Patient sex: M
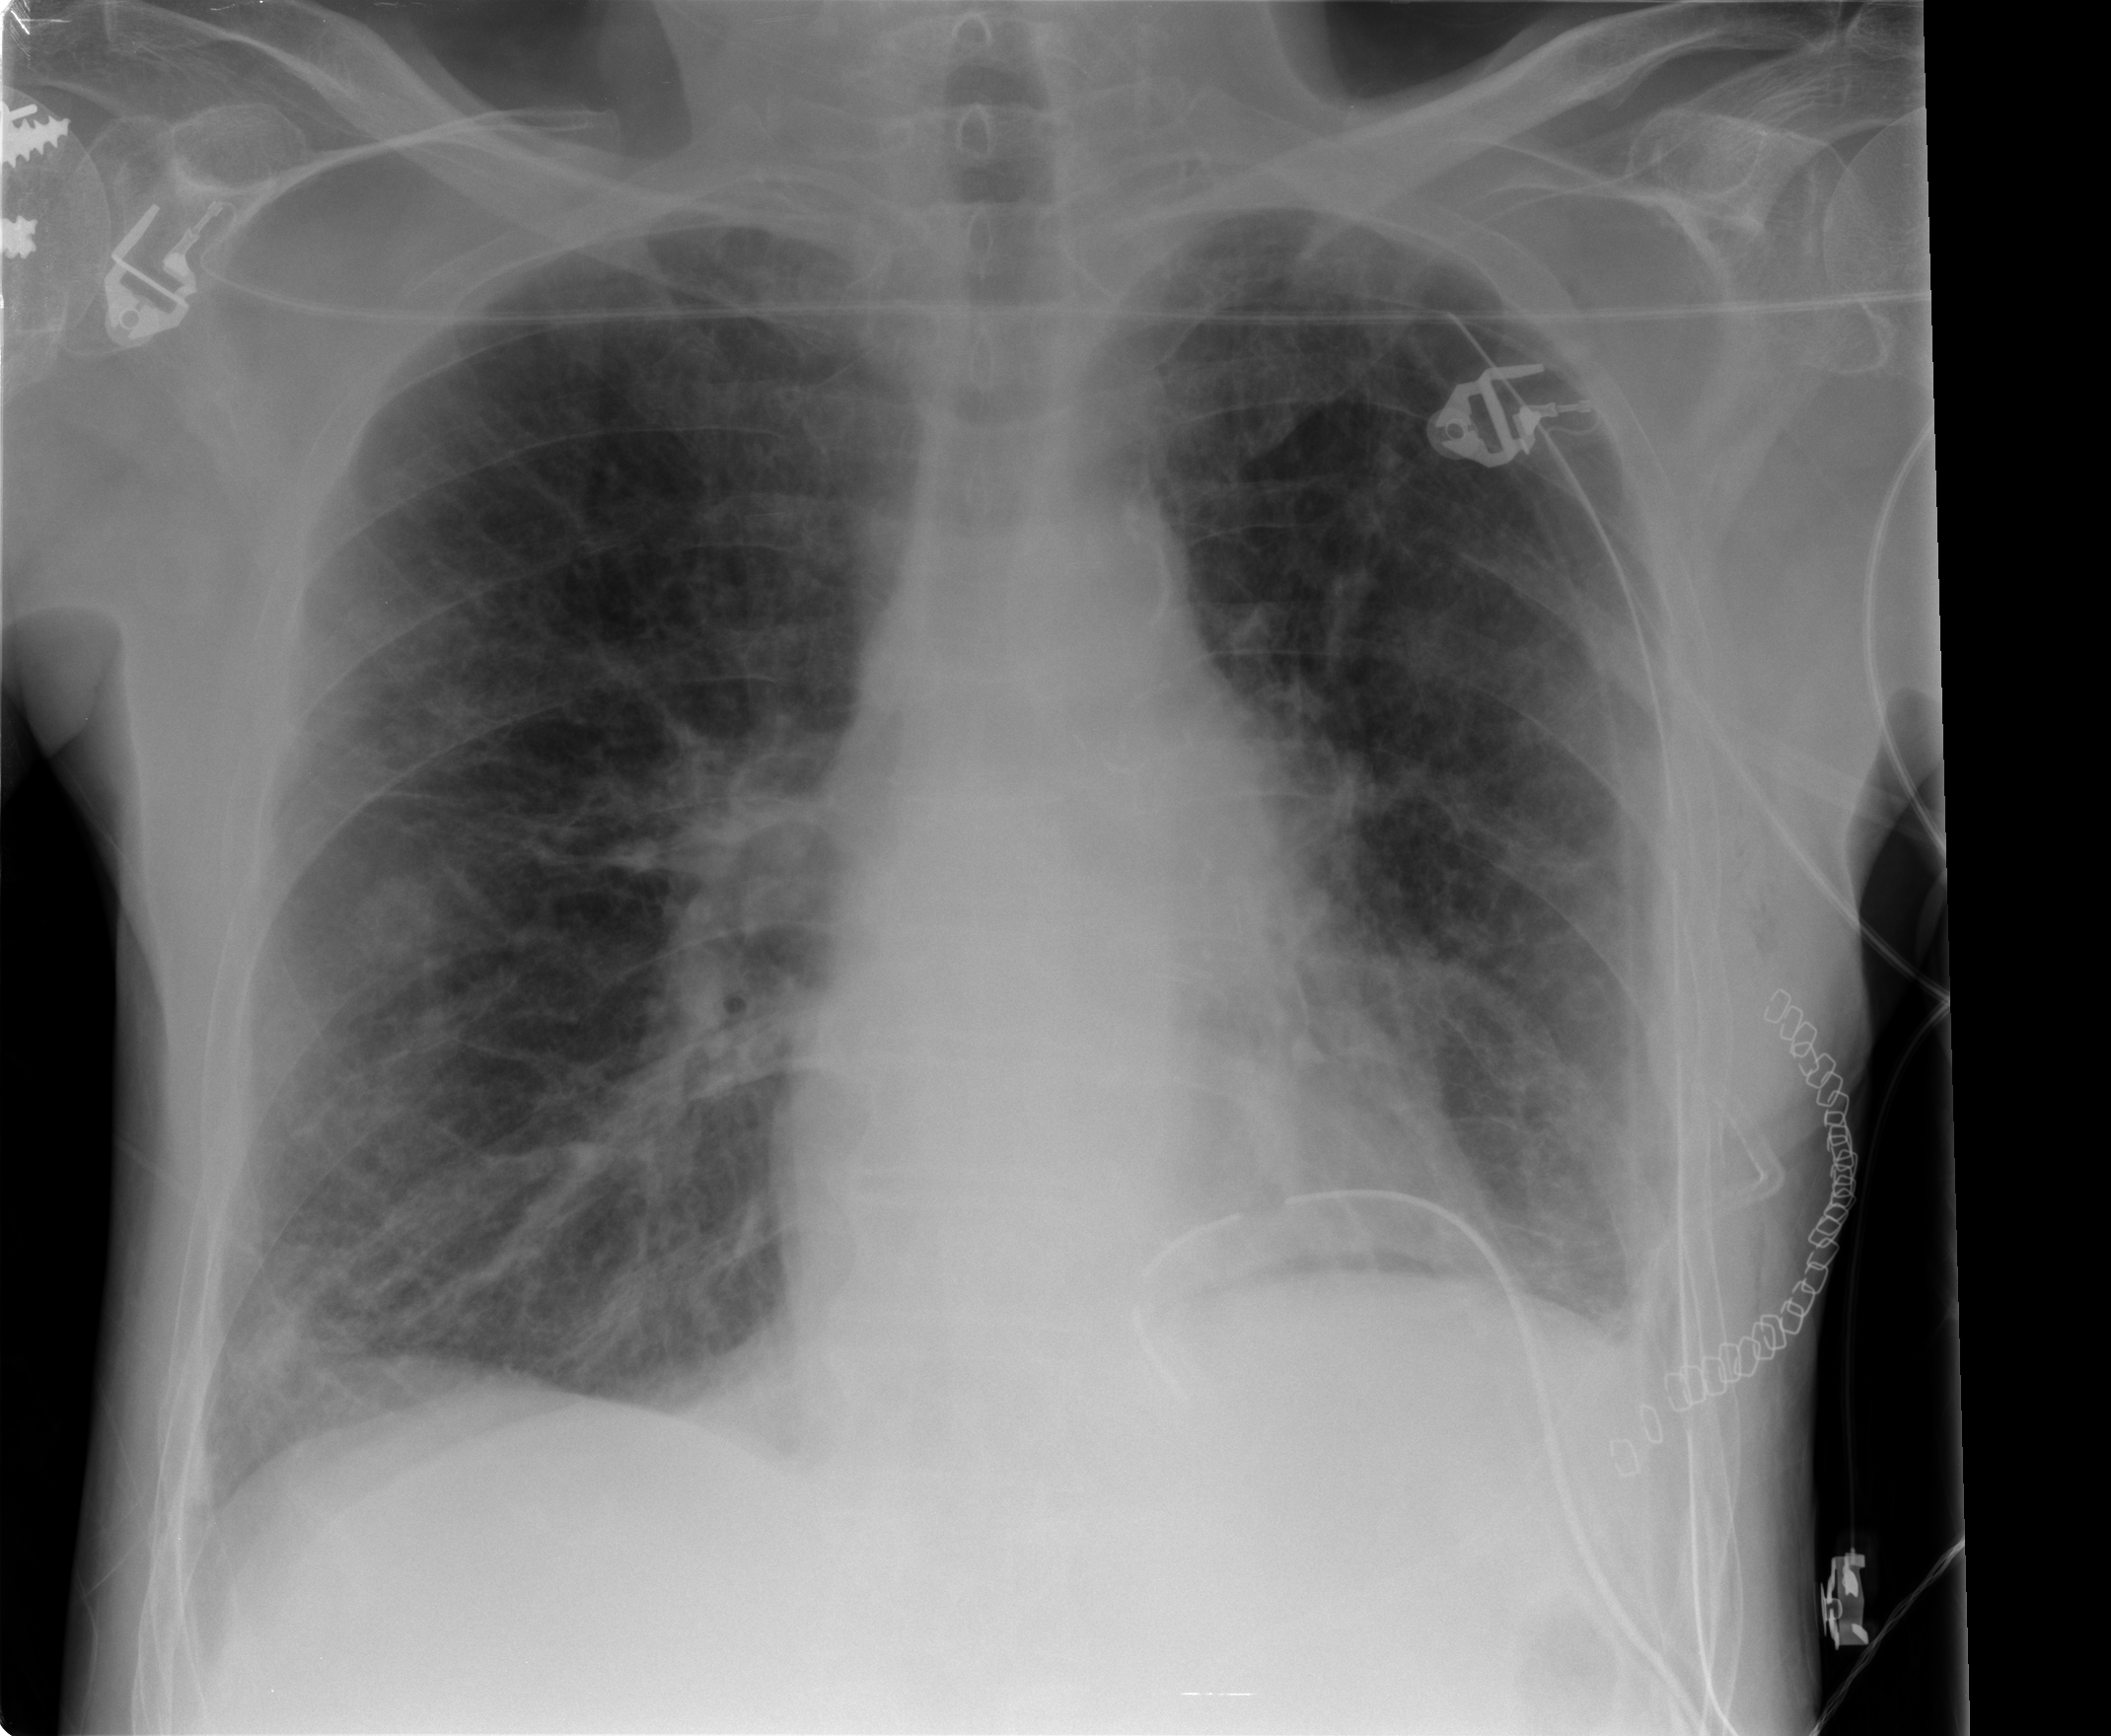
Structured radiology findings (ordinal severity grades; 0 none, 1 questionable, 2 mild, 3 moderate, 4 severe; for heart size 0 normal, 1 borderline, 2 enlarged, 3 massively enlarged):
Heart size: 0
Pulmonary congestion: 0
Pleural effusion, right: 0
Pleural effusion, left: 0
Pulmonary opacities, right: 0
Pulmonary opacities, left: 0
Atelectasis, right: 2
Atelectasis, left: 2